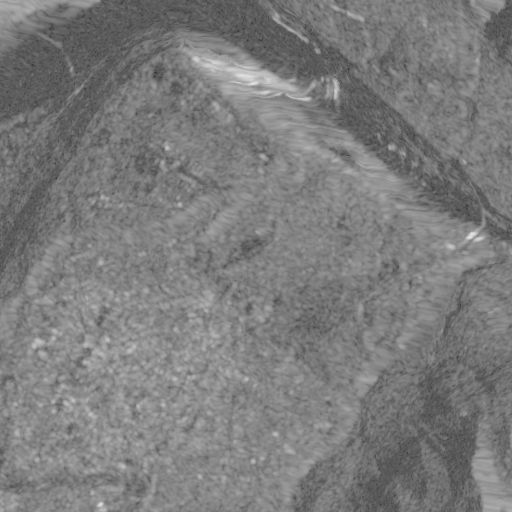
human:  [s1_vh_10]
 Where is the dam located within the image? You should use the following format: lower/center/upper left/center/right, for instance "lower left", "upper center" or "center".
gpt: The dam is located in the upper right of the image.
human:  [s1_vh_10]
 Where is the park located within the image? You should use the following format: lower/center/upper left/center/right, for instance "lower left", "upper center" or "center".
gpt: The park is located in the left of the image.
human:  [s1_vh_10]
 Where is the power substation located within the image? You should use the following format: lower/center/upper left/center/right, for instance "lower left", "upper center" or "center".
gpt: The power substation is located in the upper left of the image.
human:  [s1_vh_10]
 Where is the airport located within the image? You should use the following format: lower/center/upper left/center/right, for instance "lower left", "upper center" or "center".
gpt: There is no airport in the image.

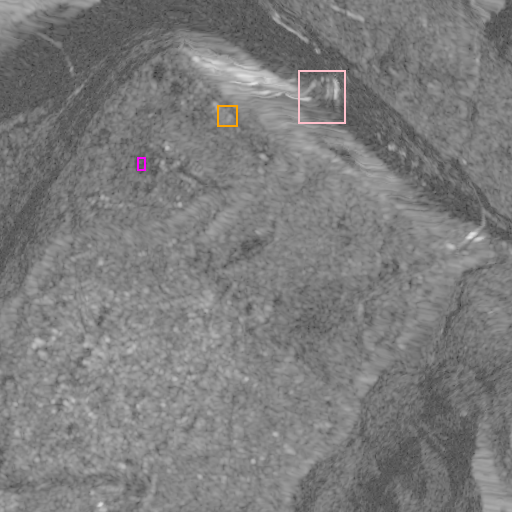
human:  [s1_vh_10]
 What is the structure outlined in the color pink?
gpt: The structure outlined in pink is a dam.
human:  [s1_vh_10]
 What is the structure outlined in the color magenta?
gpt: The structure outlined in magenta is a park.
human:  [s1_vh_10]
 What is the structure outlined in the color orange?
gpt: The structure outlined in orange is a power substation.
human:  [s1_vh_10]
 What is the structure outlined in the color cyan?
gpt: There is no cyan outline.